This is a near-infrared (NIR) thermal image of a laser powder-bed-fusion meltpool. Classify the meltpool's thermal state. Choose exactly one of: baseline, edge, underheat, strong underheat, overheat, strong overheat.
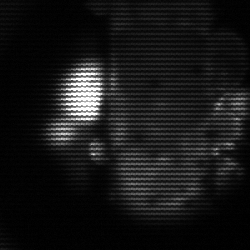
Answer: strong underheat